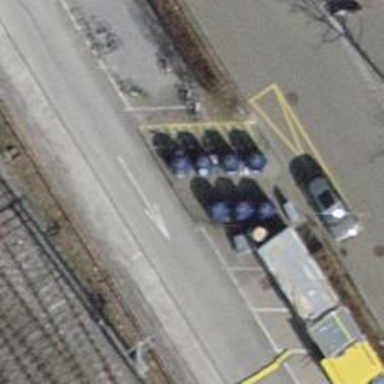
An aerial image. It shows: Recycling container at amenity designated for recycling.